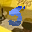
Label: 5